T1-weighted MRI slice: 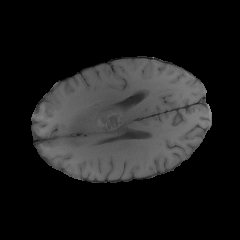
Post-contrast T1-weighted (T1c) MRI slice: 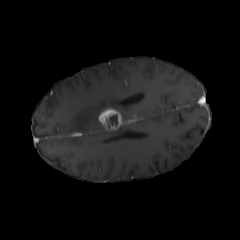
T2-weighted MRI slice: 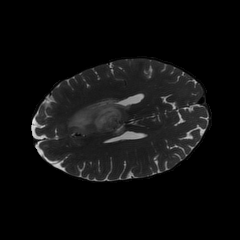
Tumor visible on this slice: yes